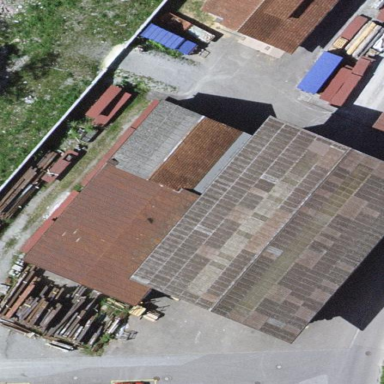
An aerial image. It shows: Industrial building.